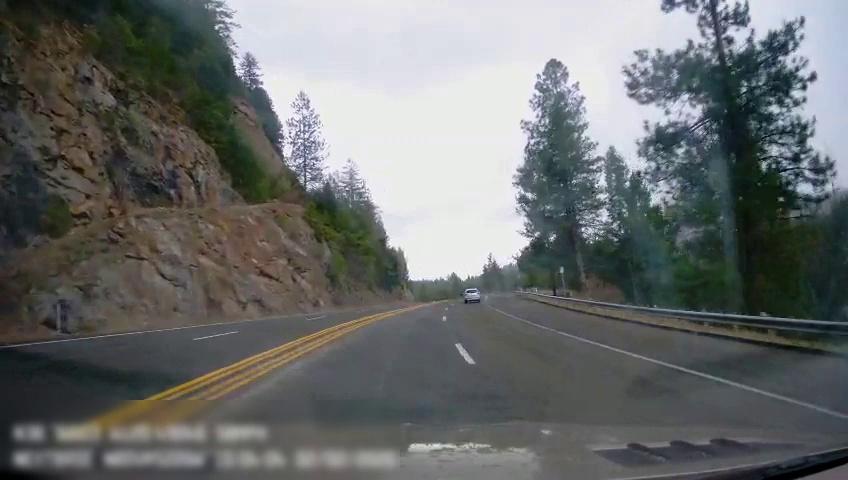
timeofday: Day
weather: Cloudy
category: Drivable Space
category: Vehicles | Car
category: Lanes | Alternate Lane
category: Lanes | Alternate Lane
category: Lanes | Alternate Lane
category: Lanes | Current Lane
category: Lanes | Current Lane
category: Lanes | Alternate Lane